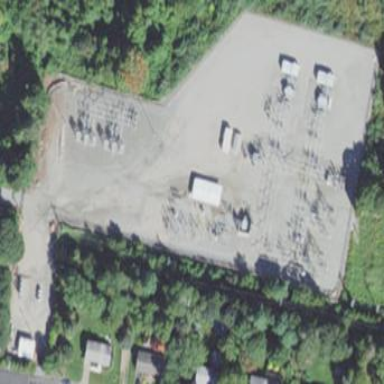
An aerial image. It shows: Outdoor distribution power substation.